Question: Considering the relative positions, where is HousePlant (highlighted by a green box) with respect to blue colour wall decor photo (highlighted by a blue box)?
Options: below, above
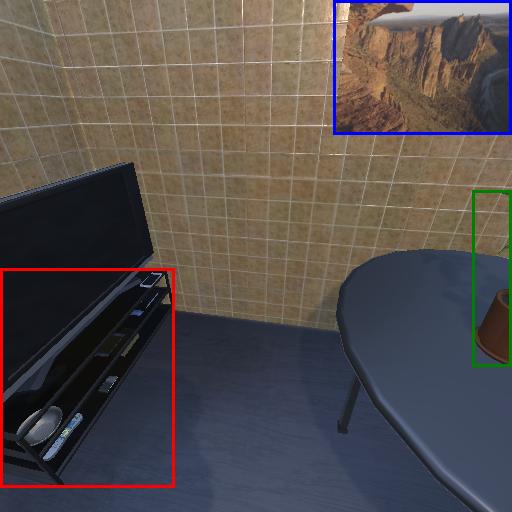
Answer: below